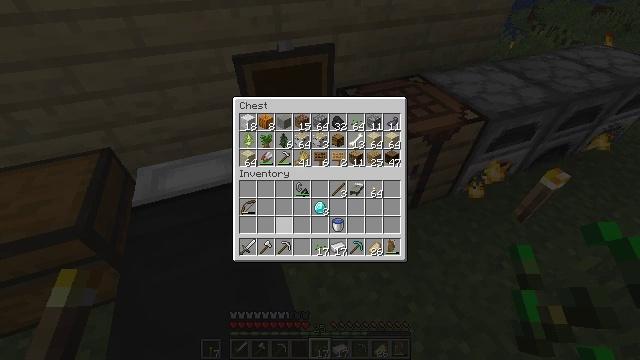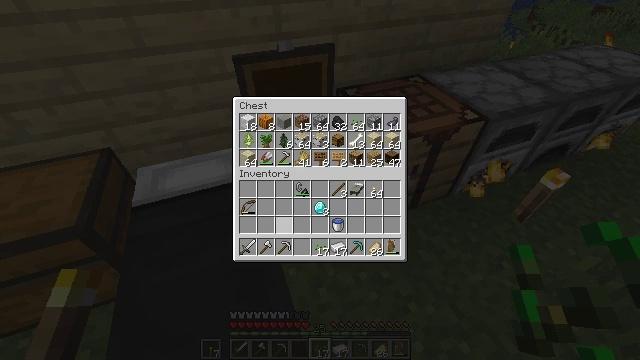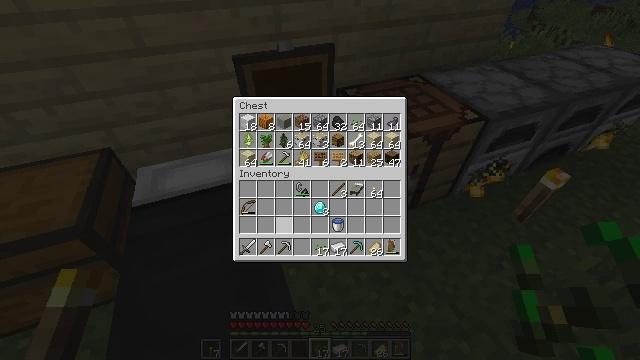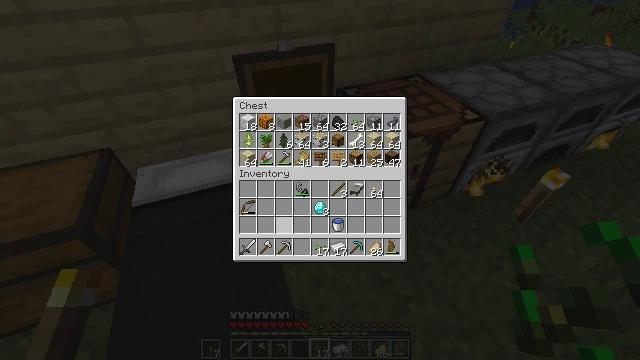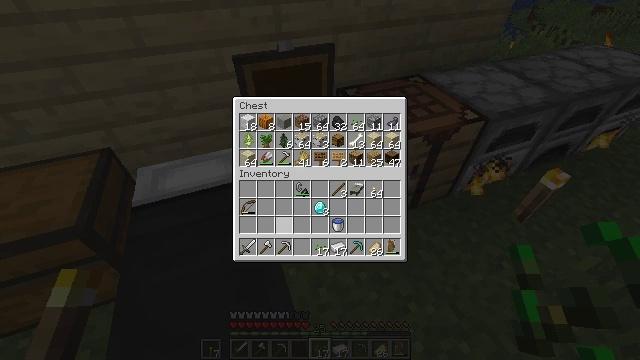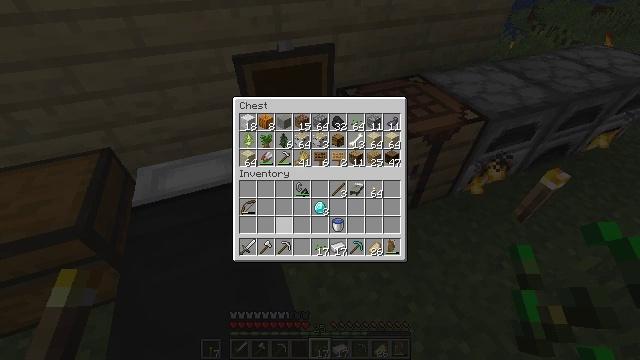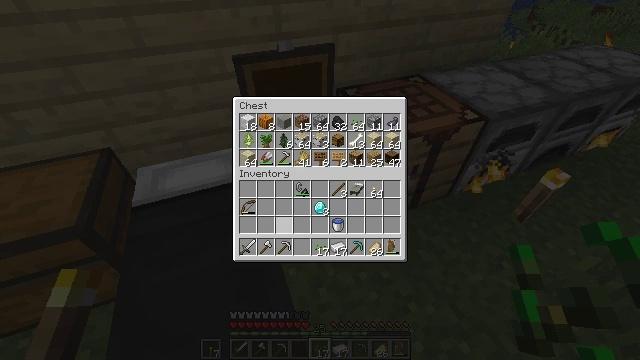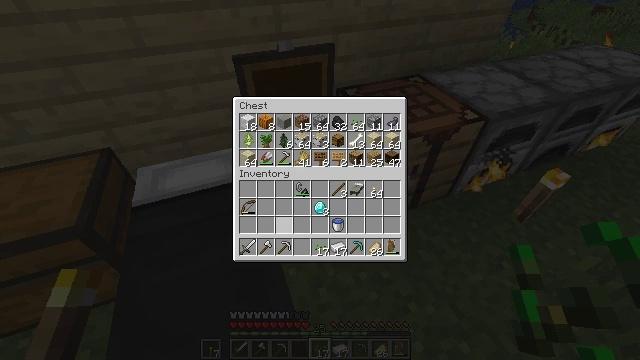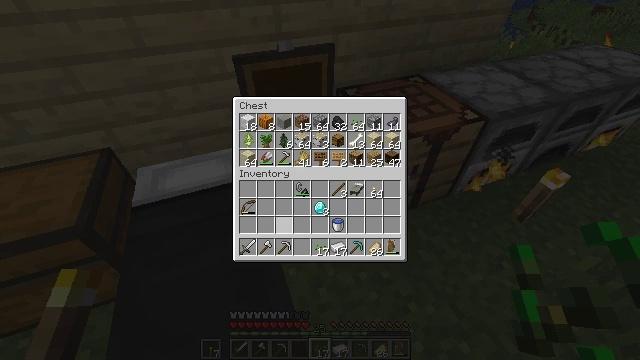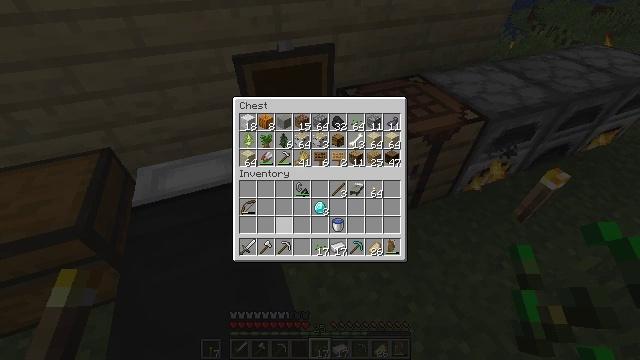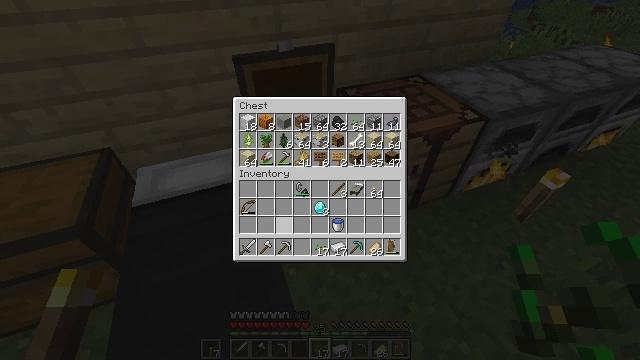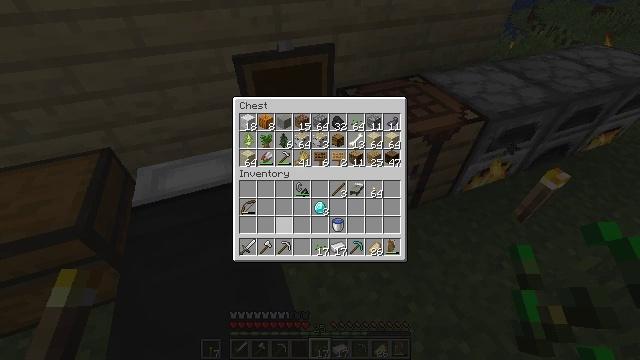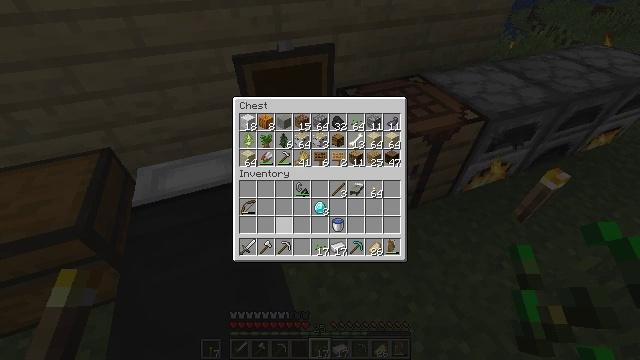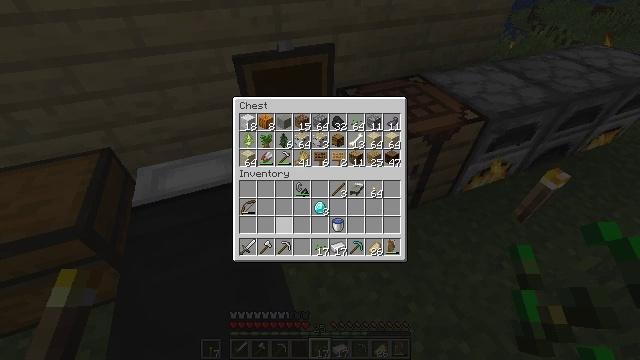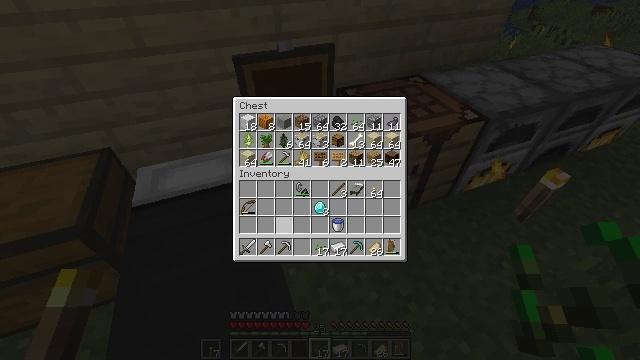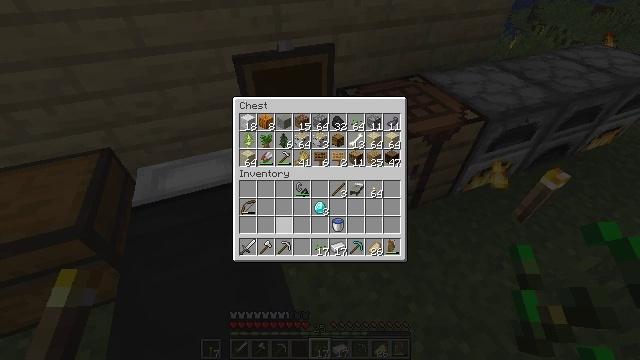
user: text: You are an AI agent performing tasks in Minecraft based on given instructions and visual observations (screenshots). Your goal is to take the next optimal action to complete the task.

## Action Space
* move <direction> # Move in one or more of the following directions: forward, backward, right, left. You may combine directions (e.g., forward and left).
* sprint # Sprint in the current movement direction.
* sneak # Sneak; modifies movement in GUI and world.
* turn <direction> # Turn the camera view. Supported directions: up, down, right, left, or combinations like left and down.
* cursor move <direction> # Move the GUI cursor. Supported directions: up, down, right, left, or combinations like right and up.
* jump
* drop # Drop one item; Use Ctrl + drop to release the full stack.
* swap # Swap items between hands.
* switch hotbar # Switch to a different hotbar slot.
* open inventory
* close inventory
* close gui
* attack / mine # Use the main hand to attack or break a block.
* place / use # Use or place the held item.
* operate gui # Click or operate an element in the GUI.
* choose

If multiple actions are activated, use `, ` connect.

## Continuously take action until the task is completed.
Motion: motion action
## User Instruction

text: Open the furnace and craft a gold ingot.
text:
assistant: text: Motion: no_op
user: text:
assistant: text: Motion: no_op
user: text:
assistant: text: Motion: no_op
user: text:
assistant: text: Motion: no_op
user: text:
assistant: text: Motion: no_op
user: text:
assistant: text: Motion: no_op
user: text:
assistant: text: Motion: no_op
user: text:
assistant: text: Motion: no_op
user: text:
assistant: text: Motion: no_op
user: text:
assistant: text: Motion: no_op
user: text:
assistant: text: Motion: no_op
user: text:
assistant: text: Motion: no_op
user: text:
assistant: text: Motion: no_op
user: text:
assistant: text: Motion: no_op
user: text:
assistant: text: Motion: no_op
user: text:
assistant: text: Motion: no_op
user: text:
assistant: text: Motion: no_op
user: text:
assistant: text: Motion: no_op
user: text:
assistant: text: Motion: no_op
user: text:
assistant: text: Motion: no_op
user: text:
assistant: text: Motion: no_op
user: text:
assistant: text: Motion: no_op
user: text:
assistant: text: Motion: no_op
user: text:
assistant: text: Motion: no_op
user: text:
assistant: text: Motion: no_op
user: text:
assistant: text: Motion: no_op
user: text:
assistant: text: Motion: no_op
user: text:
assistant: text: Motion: turn left
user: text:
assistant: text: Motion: no_op
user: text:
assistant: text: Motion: no_op